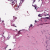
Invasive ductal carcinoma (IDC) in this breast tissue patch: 0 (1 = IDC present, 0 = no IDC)